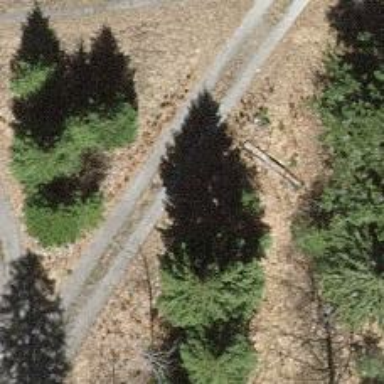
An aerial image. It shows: Path.